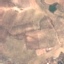
Land use / land cover class: PermanentCrop